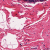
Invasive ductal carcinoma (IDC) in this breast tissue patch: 0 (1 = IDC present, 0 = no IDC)